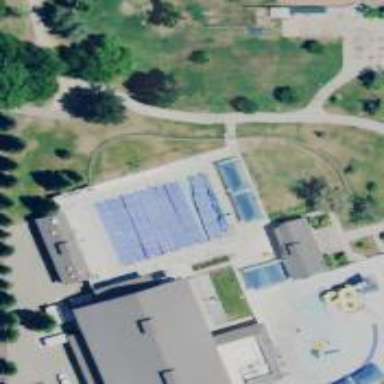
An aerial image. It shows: Sports centre dedicated to swimming activities.